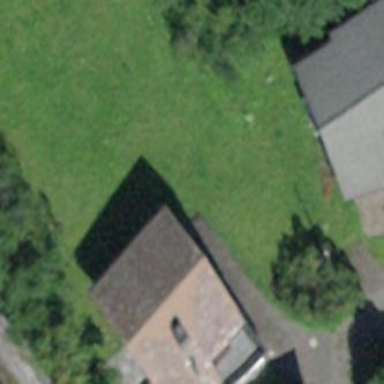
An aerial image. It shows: Simple and straightforward house.